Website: apple
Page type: customer-info-address
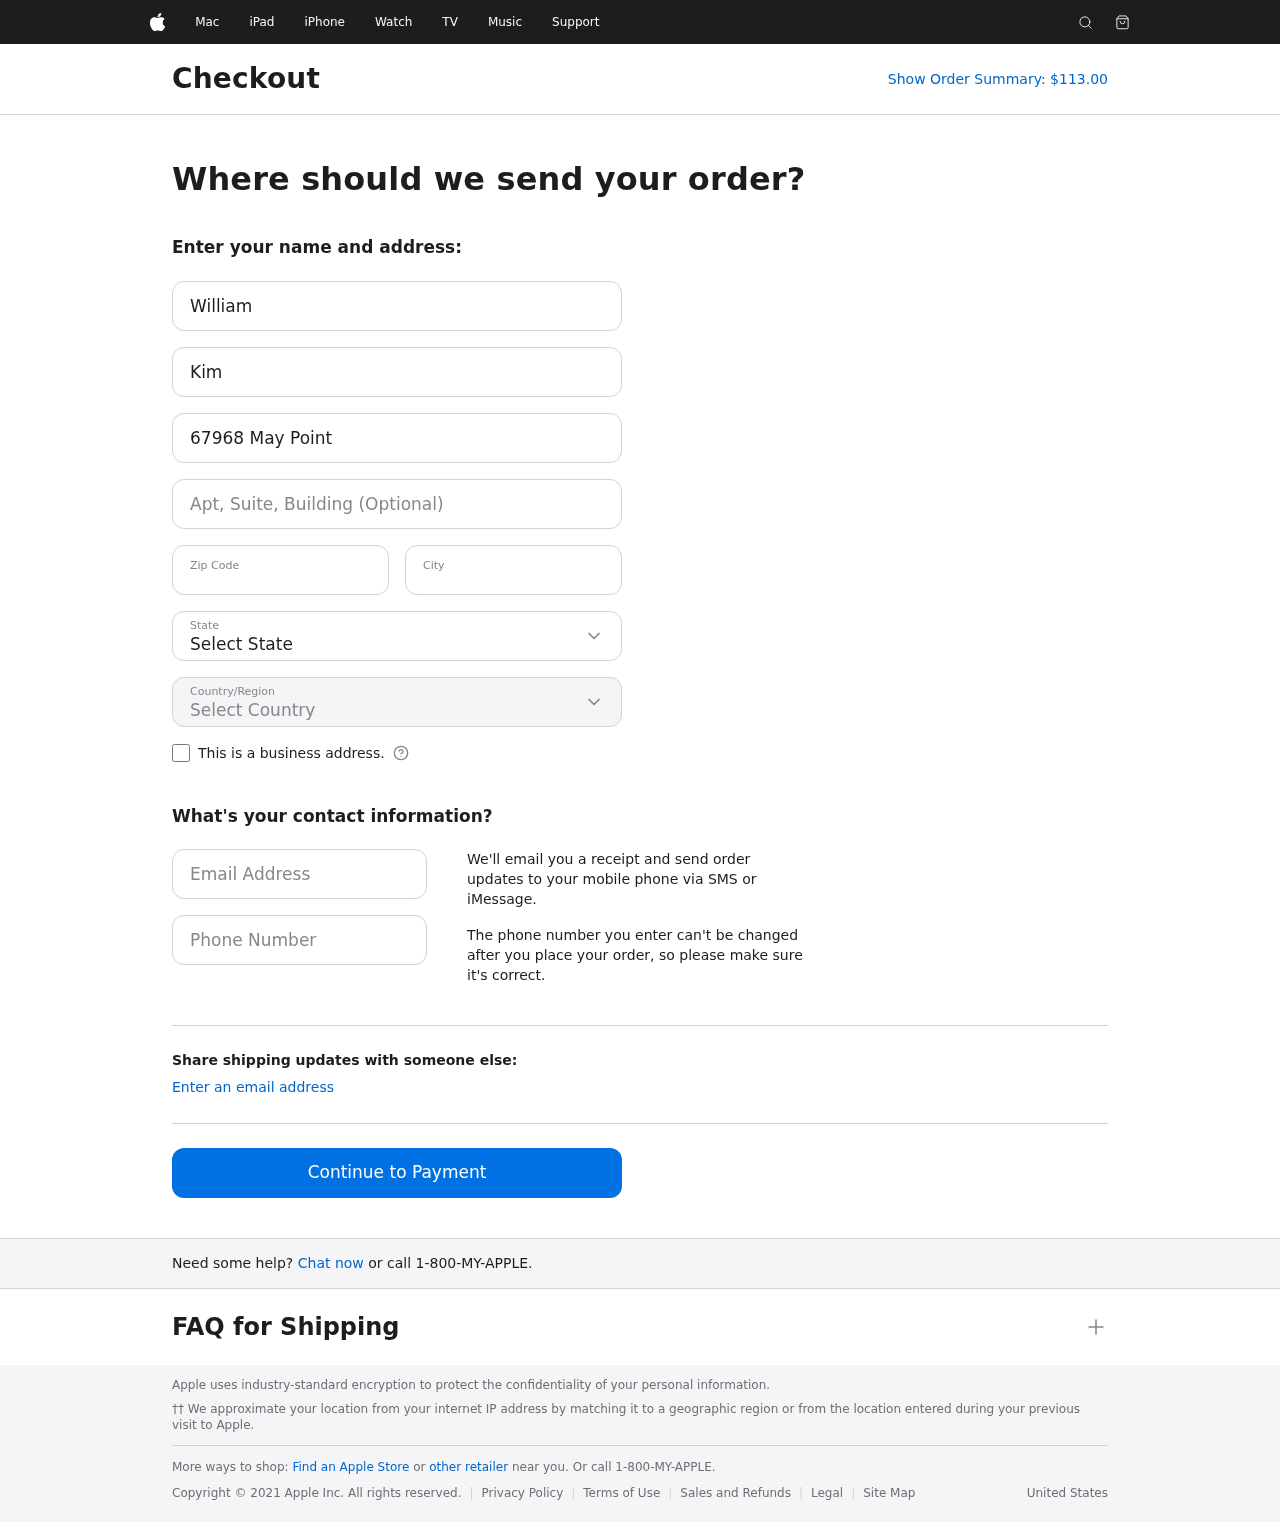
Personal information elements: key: PII_CITY
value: Marychester
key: PII_COUNTRY
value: United States
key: PII_EMAIL
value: william.kim@hotmail.com
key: PII_FIRSTNAME
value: William
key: PII_LASTNAME
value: Kim
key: PII_PHONE
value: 9763251384
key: PII_POSTCODE
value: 03550
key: PII_STATE
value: MP
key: PII_STREET
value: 67968 May Point
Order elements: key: ORDER_TOTAL
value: Show Order Summary: $113.00